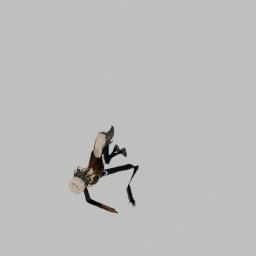
Label: people